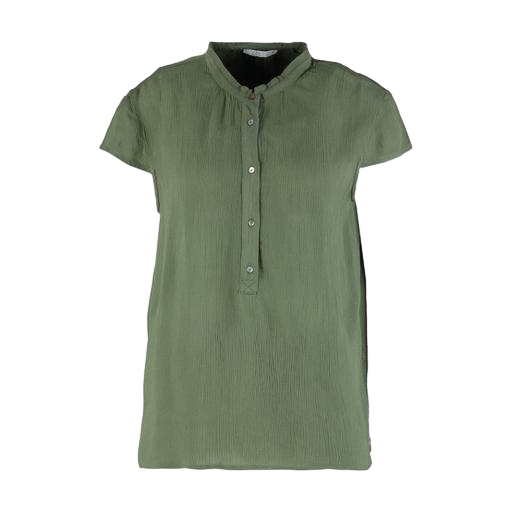
green maternity nursing top, green aiden button-up blouse, green classic fit button-up shirt, white background